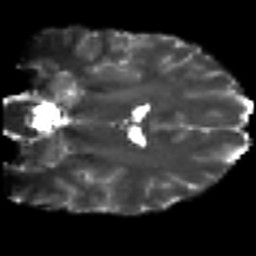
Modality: T2w
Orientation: coronal
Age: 21
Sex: male
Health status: ill
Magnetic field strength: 3 T
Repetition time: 9 s
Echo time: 0.093 s